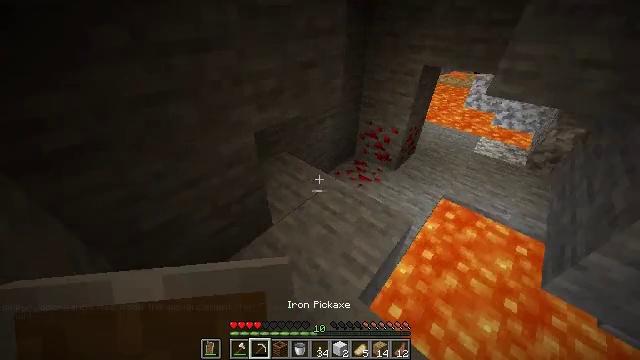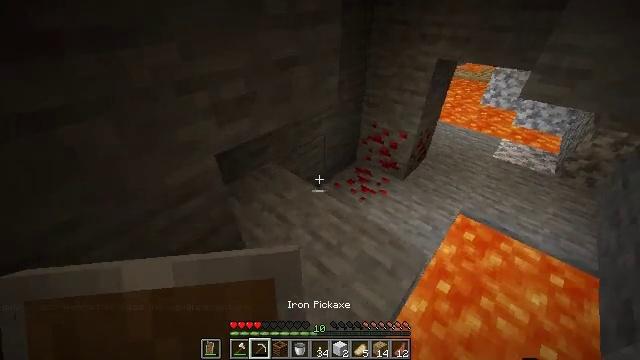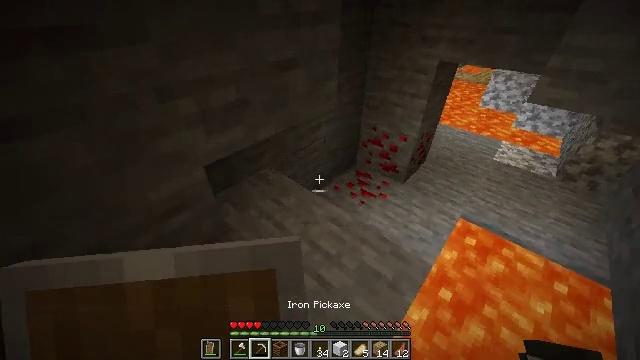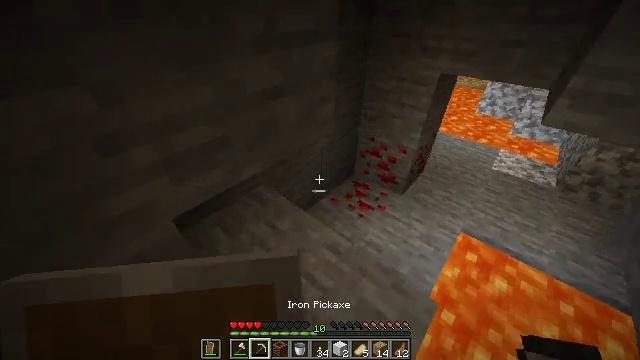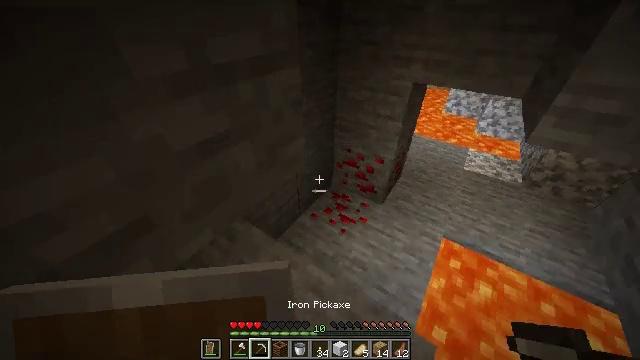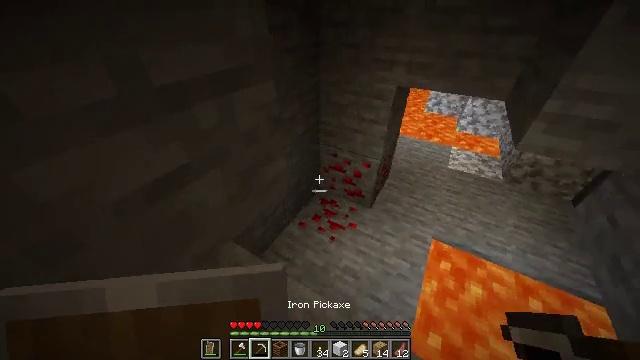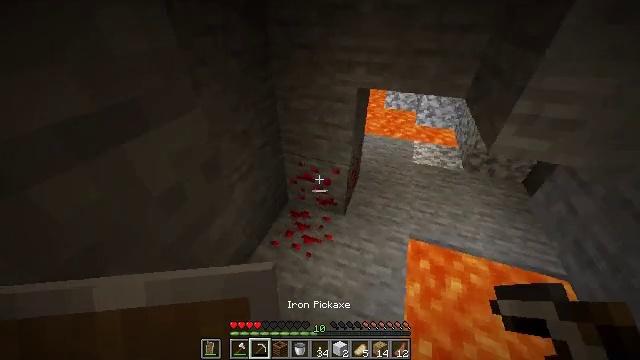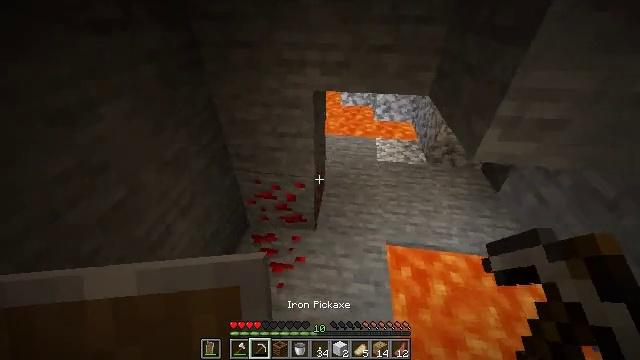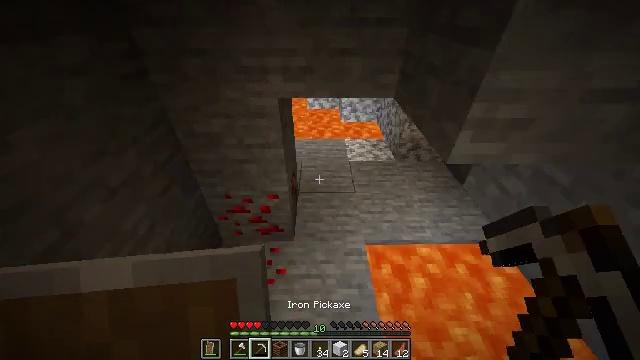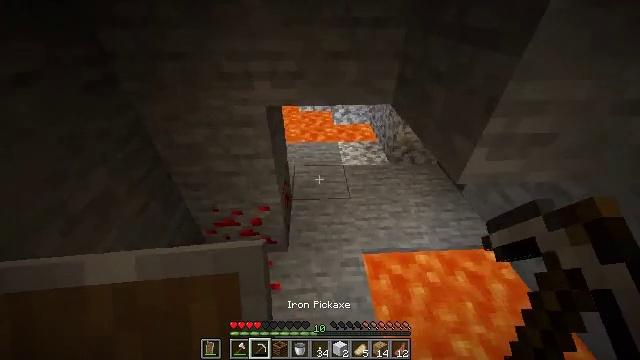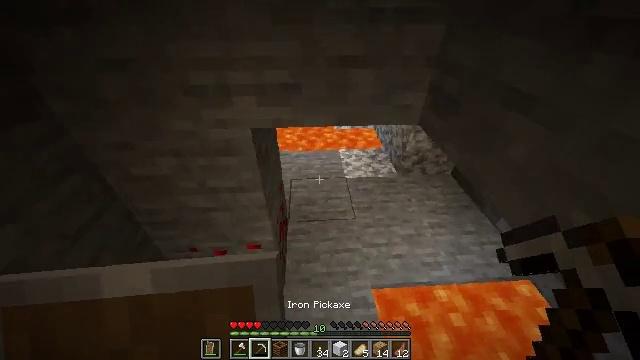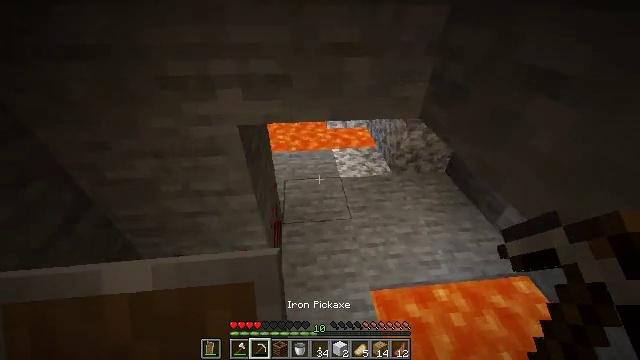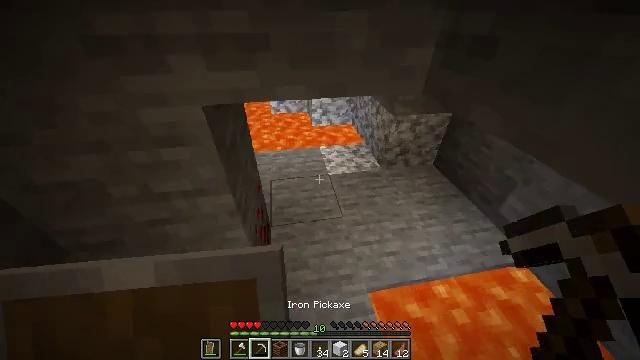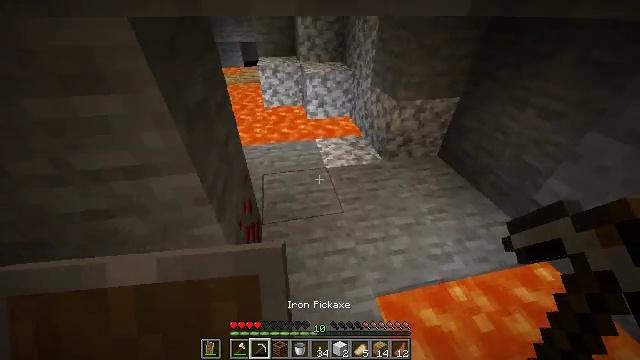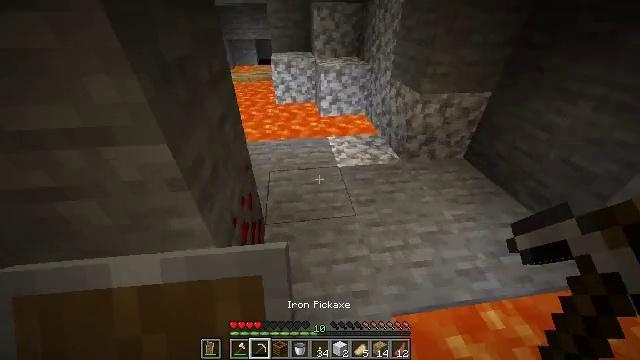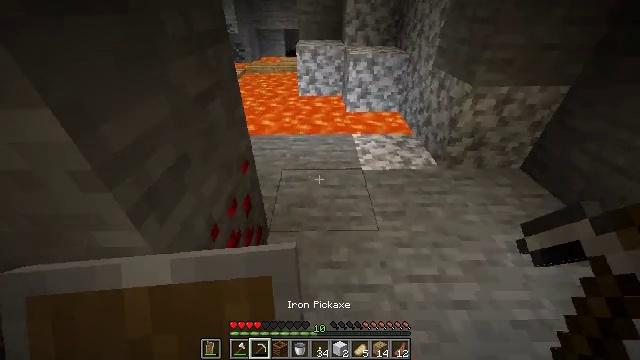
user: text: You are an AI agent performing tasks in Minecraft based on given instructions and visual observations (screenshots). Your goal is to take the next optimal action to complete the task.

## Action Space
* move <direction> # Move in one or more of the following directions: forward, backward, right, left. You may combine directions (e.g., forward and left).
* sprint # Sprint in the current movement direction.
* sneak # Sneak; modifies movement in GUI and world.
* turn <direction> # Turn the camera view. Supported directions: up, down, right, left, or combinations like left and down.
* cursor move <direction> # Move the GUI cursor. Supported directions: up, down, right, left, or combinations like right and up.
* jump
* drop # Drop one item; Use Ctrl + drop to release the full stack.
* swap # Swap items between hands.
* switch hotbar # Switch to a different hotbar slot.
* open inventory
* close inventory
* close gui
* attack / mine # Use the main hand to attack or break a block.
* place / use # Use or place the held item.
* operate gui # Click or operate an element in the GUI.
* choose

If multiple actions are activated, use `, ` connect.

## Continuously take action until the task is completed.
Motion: motion action
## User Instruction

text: Destroy the fire.
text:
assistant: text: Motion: move forward, sprint
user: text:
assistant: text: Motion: move forward, sprint
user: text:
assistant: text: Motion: move forward, sprint
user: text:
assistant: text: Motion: move forward, sprint, turn right
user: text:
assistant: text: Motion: move forward, sprint, turn right
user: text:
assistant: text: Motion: move forward, sprint, turn right
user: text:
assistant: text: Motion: move forward, sprint, turn right
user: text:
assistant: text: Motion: move forward, sprint, turn right
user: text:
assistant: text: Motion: move forward, sprint, turn right
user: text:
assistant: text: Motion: move forward, sprint
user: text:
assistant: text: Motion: move forward, sprint, turn right
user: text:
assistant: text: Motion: move forward, sprint, turn right
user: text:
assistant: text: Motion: move forward and move right, sprint, turn right
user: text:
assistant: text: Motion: move forward and move right, sprint, turn left and up
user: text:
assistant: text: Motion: move forward and move right, sprint, turn left
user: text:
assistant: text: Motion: move forward and move right, sprint, turn left
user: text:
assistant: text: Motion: move forward and move right, sprint
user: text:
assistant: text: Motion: move forward and move right, sprint, turn left and up
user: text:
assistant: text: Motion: move forward and move right, sprint, turn left and up
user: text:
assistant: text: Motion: move forward and move right, sprint, turn left and up
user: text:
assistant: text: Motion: move forward, sprint, turn left
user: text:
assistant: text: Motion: move forward, sprint, turn left
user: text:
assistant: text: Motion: move forward, sprint, turn left
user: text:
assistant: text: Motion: move forward, sprint, turn left
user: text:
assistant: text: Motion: move forward, sprint, turn left
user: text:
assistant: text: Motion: move forward, sprint
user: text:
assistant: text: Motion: move forward, sprint
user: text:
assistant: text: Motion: move forward, sprint
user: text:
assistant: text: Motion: move forward, sprint
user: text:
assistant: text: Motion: move forward, sprint, turn right